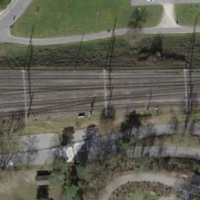
EUNIS habitat code: 53
Species observed at this site:
Tragopogon orientalis